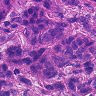
Metastatic tissue present: yes